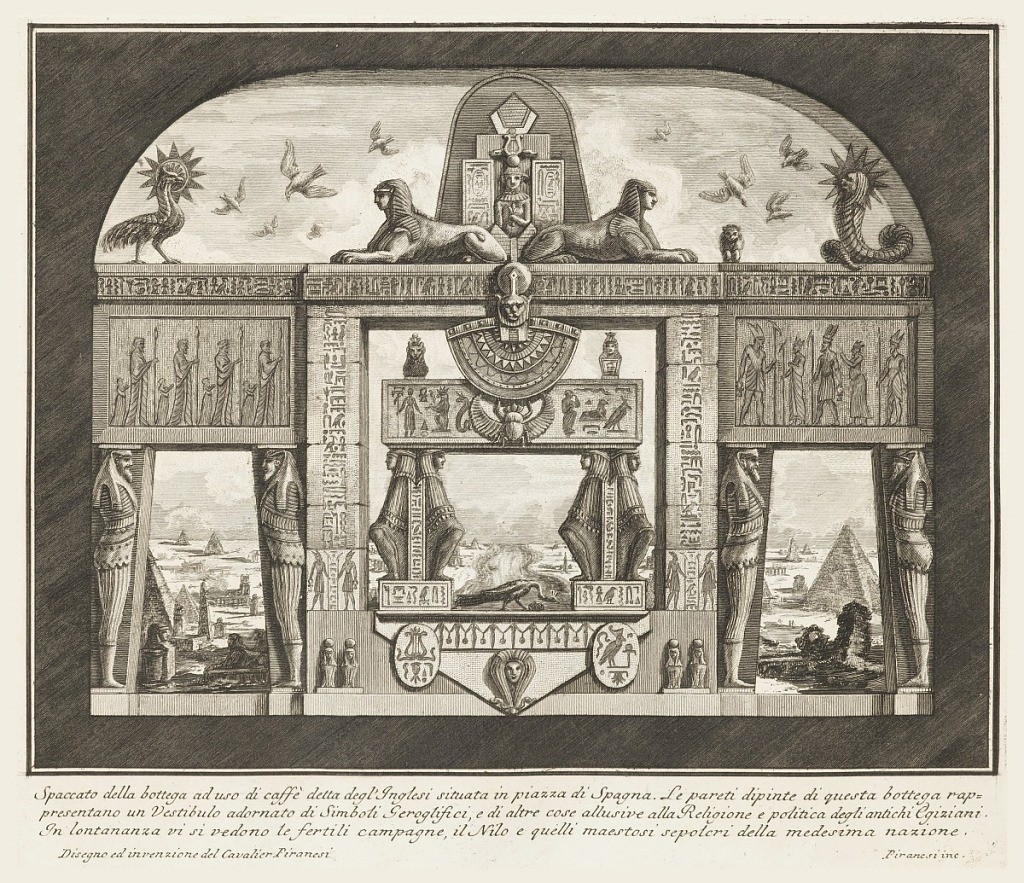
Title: Spaccato della bottega ad uso di caffè detta degl'Inglesi situata in piazza di Spagna..., from Diverse Maniere d'adornare i cammini
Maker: Giovanni Battista Piranesi, Italian, 1720–1778
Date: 1769
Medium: Etching on paper
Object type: Bound print
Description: A compartmentalized scene with several figures. Above, two sphinxes flank central figures with hieroglyphs. Birds flying in the sky. Openings show view of Egyptian landscape of pyramids and other structures, Egyptian figures, and caryatids in profile. Many Egyptian symbols cover the wall.